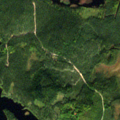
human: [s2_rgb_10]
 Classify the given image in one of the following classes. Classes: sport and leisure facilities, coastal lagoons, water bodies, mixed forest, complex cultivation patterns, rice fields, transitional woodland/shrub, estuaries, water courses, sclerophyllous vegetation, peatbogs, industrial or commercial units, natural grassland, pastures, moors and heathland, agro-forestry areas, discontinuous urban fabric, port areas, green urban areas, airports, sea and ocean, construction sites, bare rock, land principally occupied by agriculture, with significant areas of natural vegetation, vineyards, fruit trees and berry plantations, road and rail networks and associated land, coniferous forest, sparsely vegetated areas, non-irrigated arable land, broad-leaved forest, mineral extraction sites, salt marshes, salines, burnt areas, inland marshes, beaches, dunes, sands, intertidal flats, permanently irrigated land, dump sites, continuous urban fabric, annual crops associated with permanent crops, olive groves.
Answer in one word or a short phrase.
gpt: coniferous forest, transitional woodland/shrub, water bodies